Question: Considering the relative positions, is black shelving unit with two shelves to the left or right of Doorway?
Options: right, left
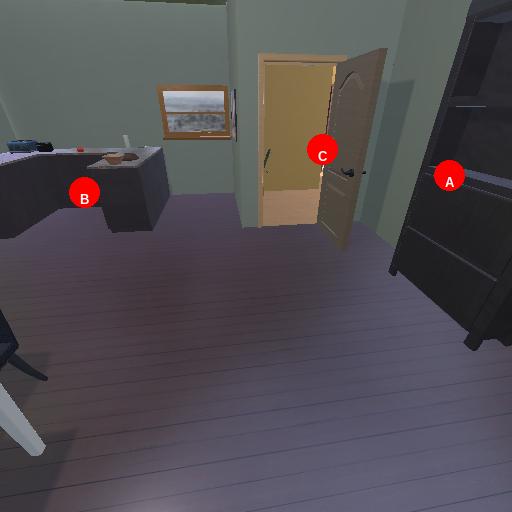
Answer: right